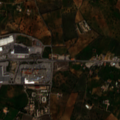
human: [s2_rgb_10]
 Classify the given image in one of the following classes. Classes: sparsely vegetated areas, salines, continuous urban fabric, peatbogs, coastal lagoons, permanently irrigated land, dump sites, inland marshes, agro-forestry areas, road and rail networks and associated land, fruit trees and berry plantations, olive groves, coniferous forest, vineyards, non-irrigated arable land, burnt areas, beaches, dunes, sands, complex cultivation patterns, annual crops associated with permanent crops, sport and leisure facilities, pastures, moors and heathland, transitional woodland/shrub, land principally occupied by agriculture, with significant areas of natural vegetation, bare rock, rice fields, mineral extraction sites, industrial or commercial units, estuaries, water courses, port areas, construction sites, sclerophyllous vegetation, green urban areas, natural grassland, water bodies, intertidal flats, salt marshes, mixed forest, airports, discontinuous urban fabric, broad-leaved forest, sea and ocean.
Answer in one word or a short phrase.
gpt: industrial or commercial units, annual crops associated with permanent crops